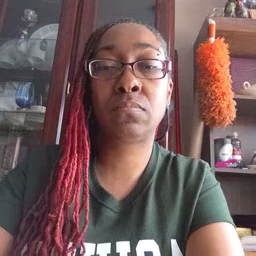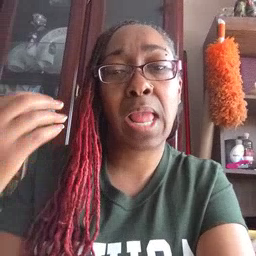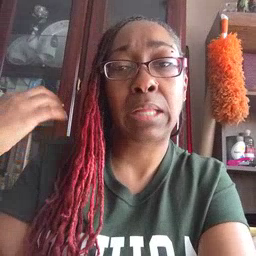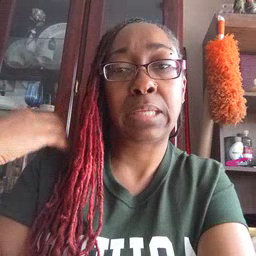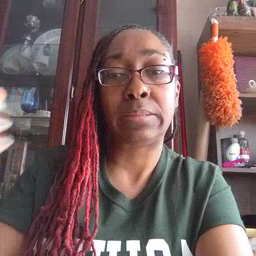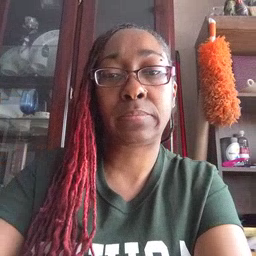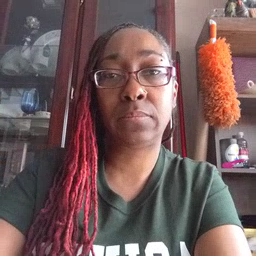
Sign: outside